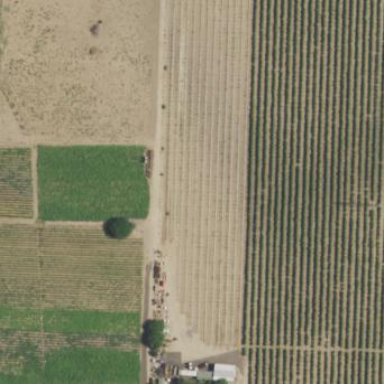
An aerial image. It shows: Vineyard.